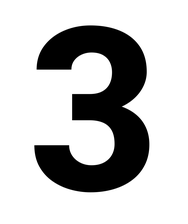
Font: Roboto_ExtraBold